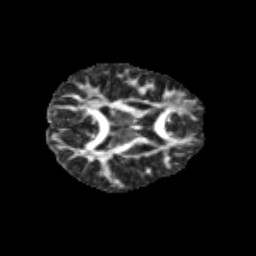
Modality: FA
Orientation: axial
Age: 11
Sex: male
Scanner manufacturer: siemens
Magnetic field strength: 3 T
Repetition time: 3.8 s
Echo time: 0.07 s